Question: I am trying to make a getJSON sending data to a Spring Server.
code:
> '''
$.getJSON('updateoneposto/',json, function (value) {
// alert('Updated response='+value);
});
'''
The "data sent" is the json variable.
This is an screenshot example of the GET:

Spring method code:
> '''
@RequestMapping(value = "updateoneposto", method = RequestMethod.GET)
public void updateOnePosto(/*@PathVariable("data") String data*/)
{
System.out.println("I received something");
}
'''
Where is the sent data from the GET (json variable). Is in the Body? If i try to get like a PathVariable it doesnt work. Anyone knows wchich is the correct way to get this data on the server?
It must to be a GET. A POST is not a possibility for me in this case.
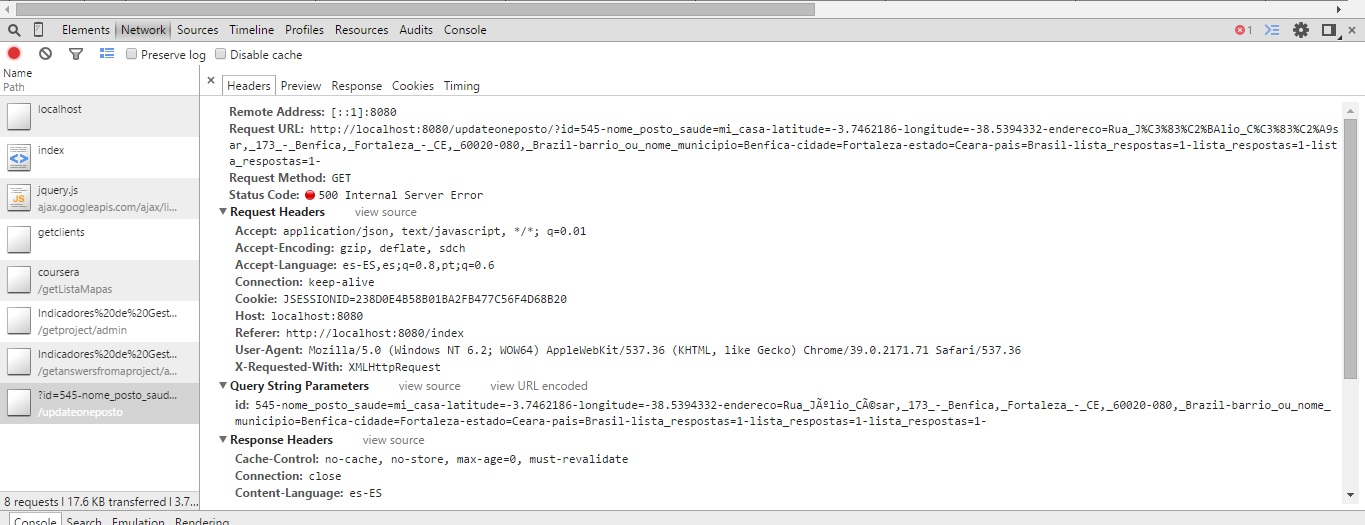
Answer: You'd be looking for <URL>. '@PathVariable' only applies when it is part of the path, as the data is after the '?' and is therefore a parameter or part of the query string according to standard URL format.
If you want to get all the data at once then there may be an annotation for that but it would probably be simpler to just pull it out of the request directly since the framework wouldn't be doing much for you at that point unless you're looking to connect a handler to deserialize the data (and this API smells a bit so I'd argue it's better to keep it lower level and more obviously a weaker contract). If you add the Request to the method signature Spring will automatically pass it to the method.